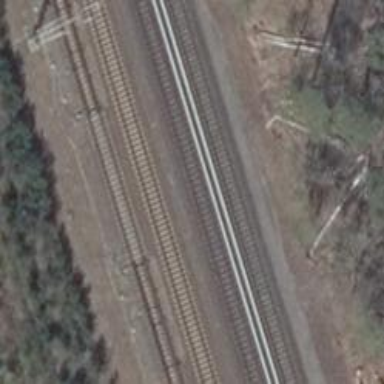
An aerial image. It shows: Railway junction.